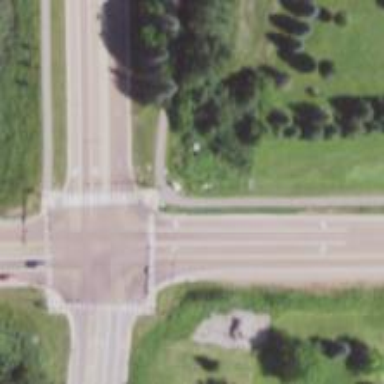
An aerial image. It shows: Marked asphalt cycleway crossing.